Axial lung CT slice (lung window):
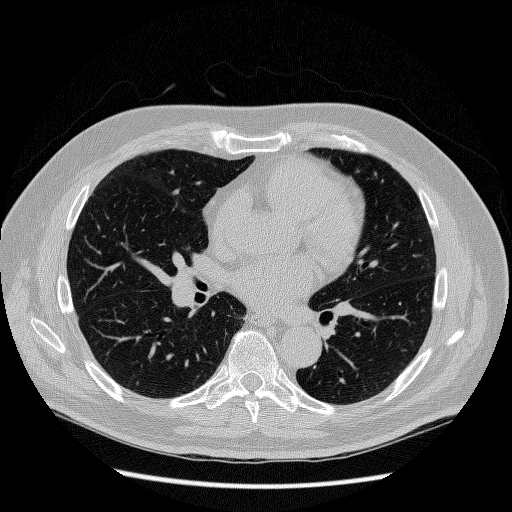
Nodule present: no